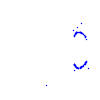
Particle: proton